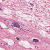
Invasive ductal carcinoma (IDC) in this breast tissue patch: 0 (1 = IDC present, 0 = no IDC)